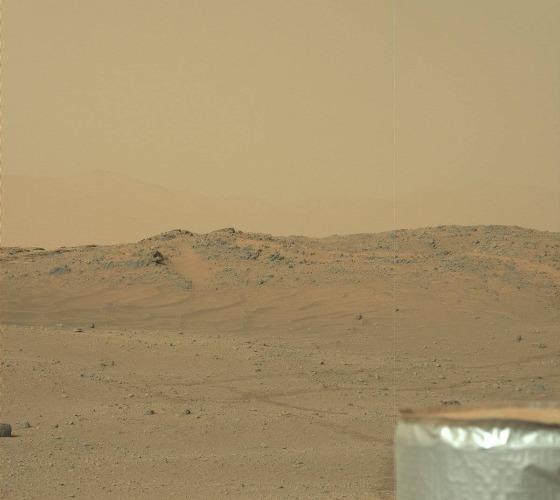
Terrain classes present: Background, Gravel / Sand / Soil, Rock, Sky / Distant Mountains